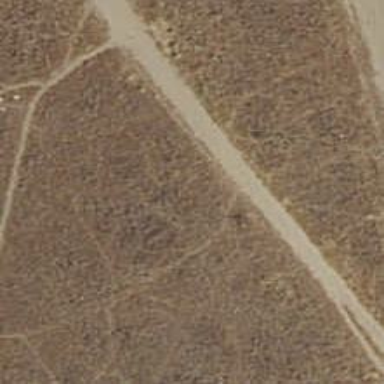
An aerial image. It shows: Dirt path.